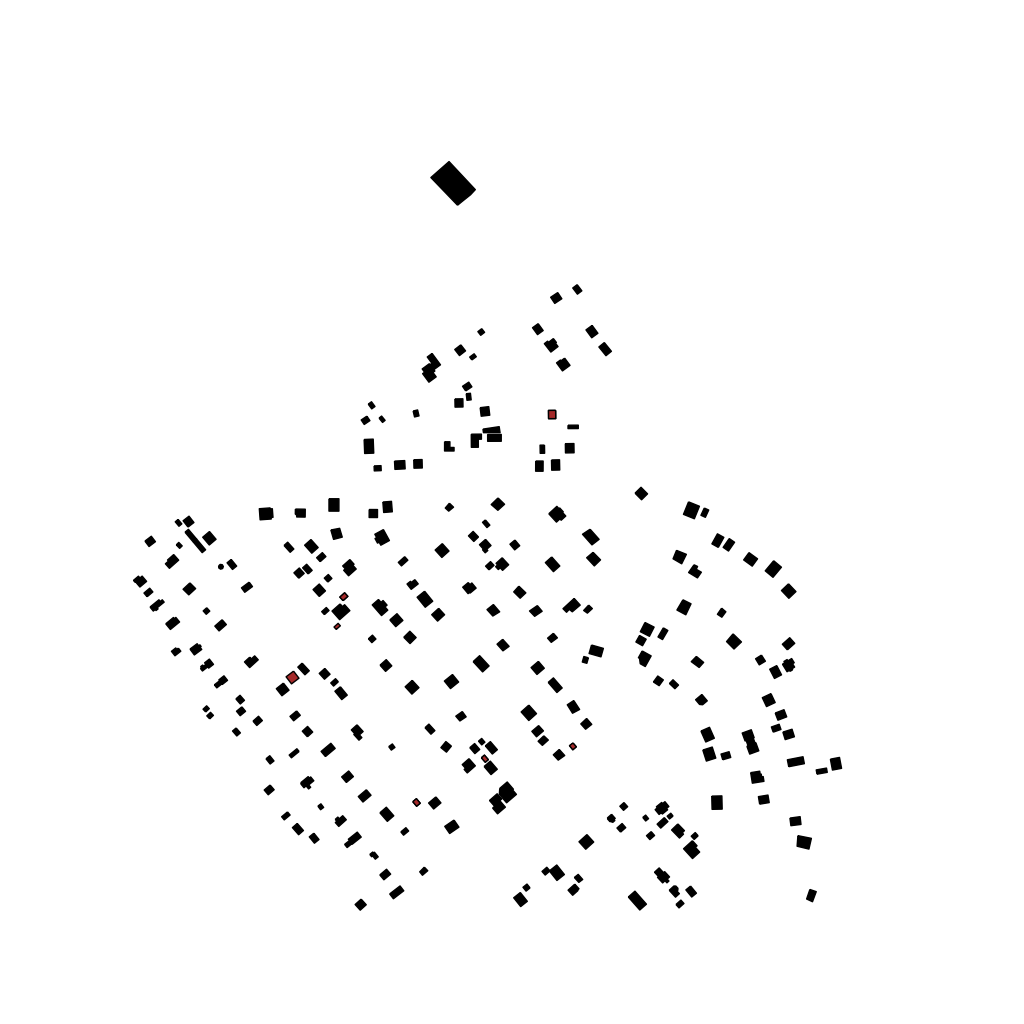
Tags: overhead vector_map, agriculture, recreation, residential, individual_rise, low_rise, density_1, Building, Facility, 1.0 km²